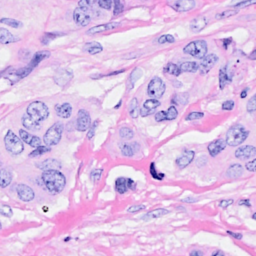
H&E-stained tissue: Breast